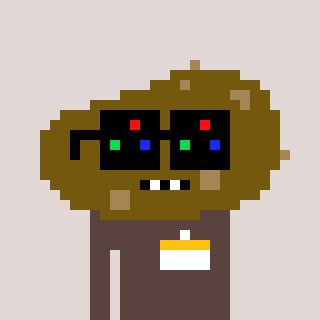
a pixel art character with square black sunglasses, a potato-shaped head and a darkbrown-colored body on a warm background